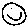
Label: smiley face